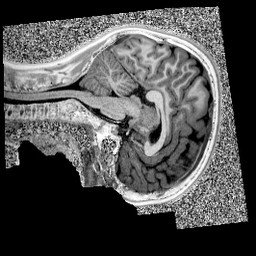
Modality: UNIT1
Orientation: sagittal
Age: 11
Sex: male
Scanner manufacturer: siemens
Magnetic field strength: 3 T
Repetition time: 4 s
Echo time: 0.00299 s